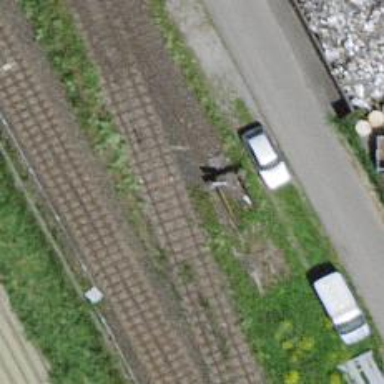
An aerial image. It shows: Railway yard with one track.